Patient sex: M
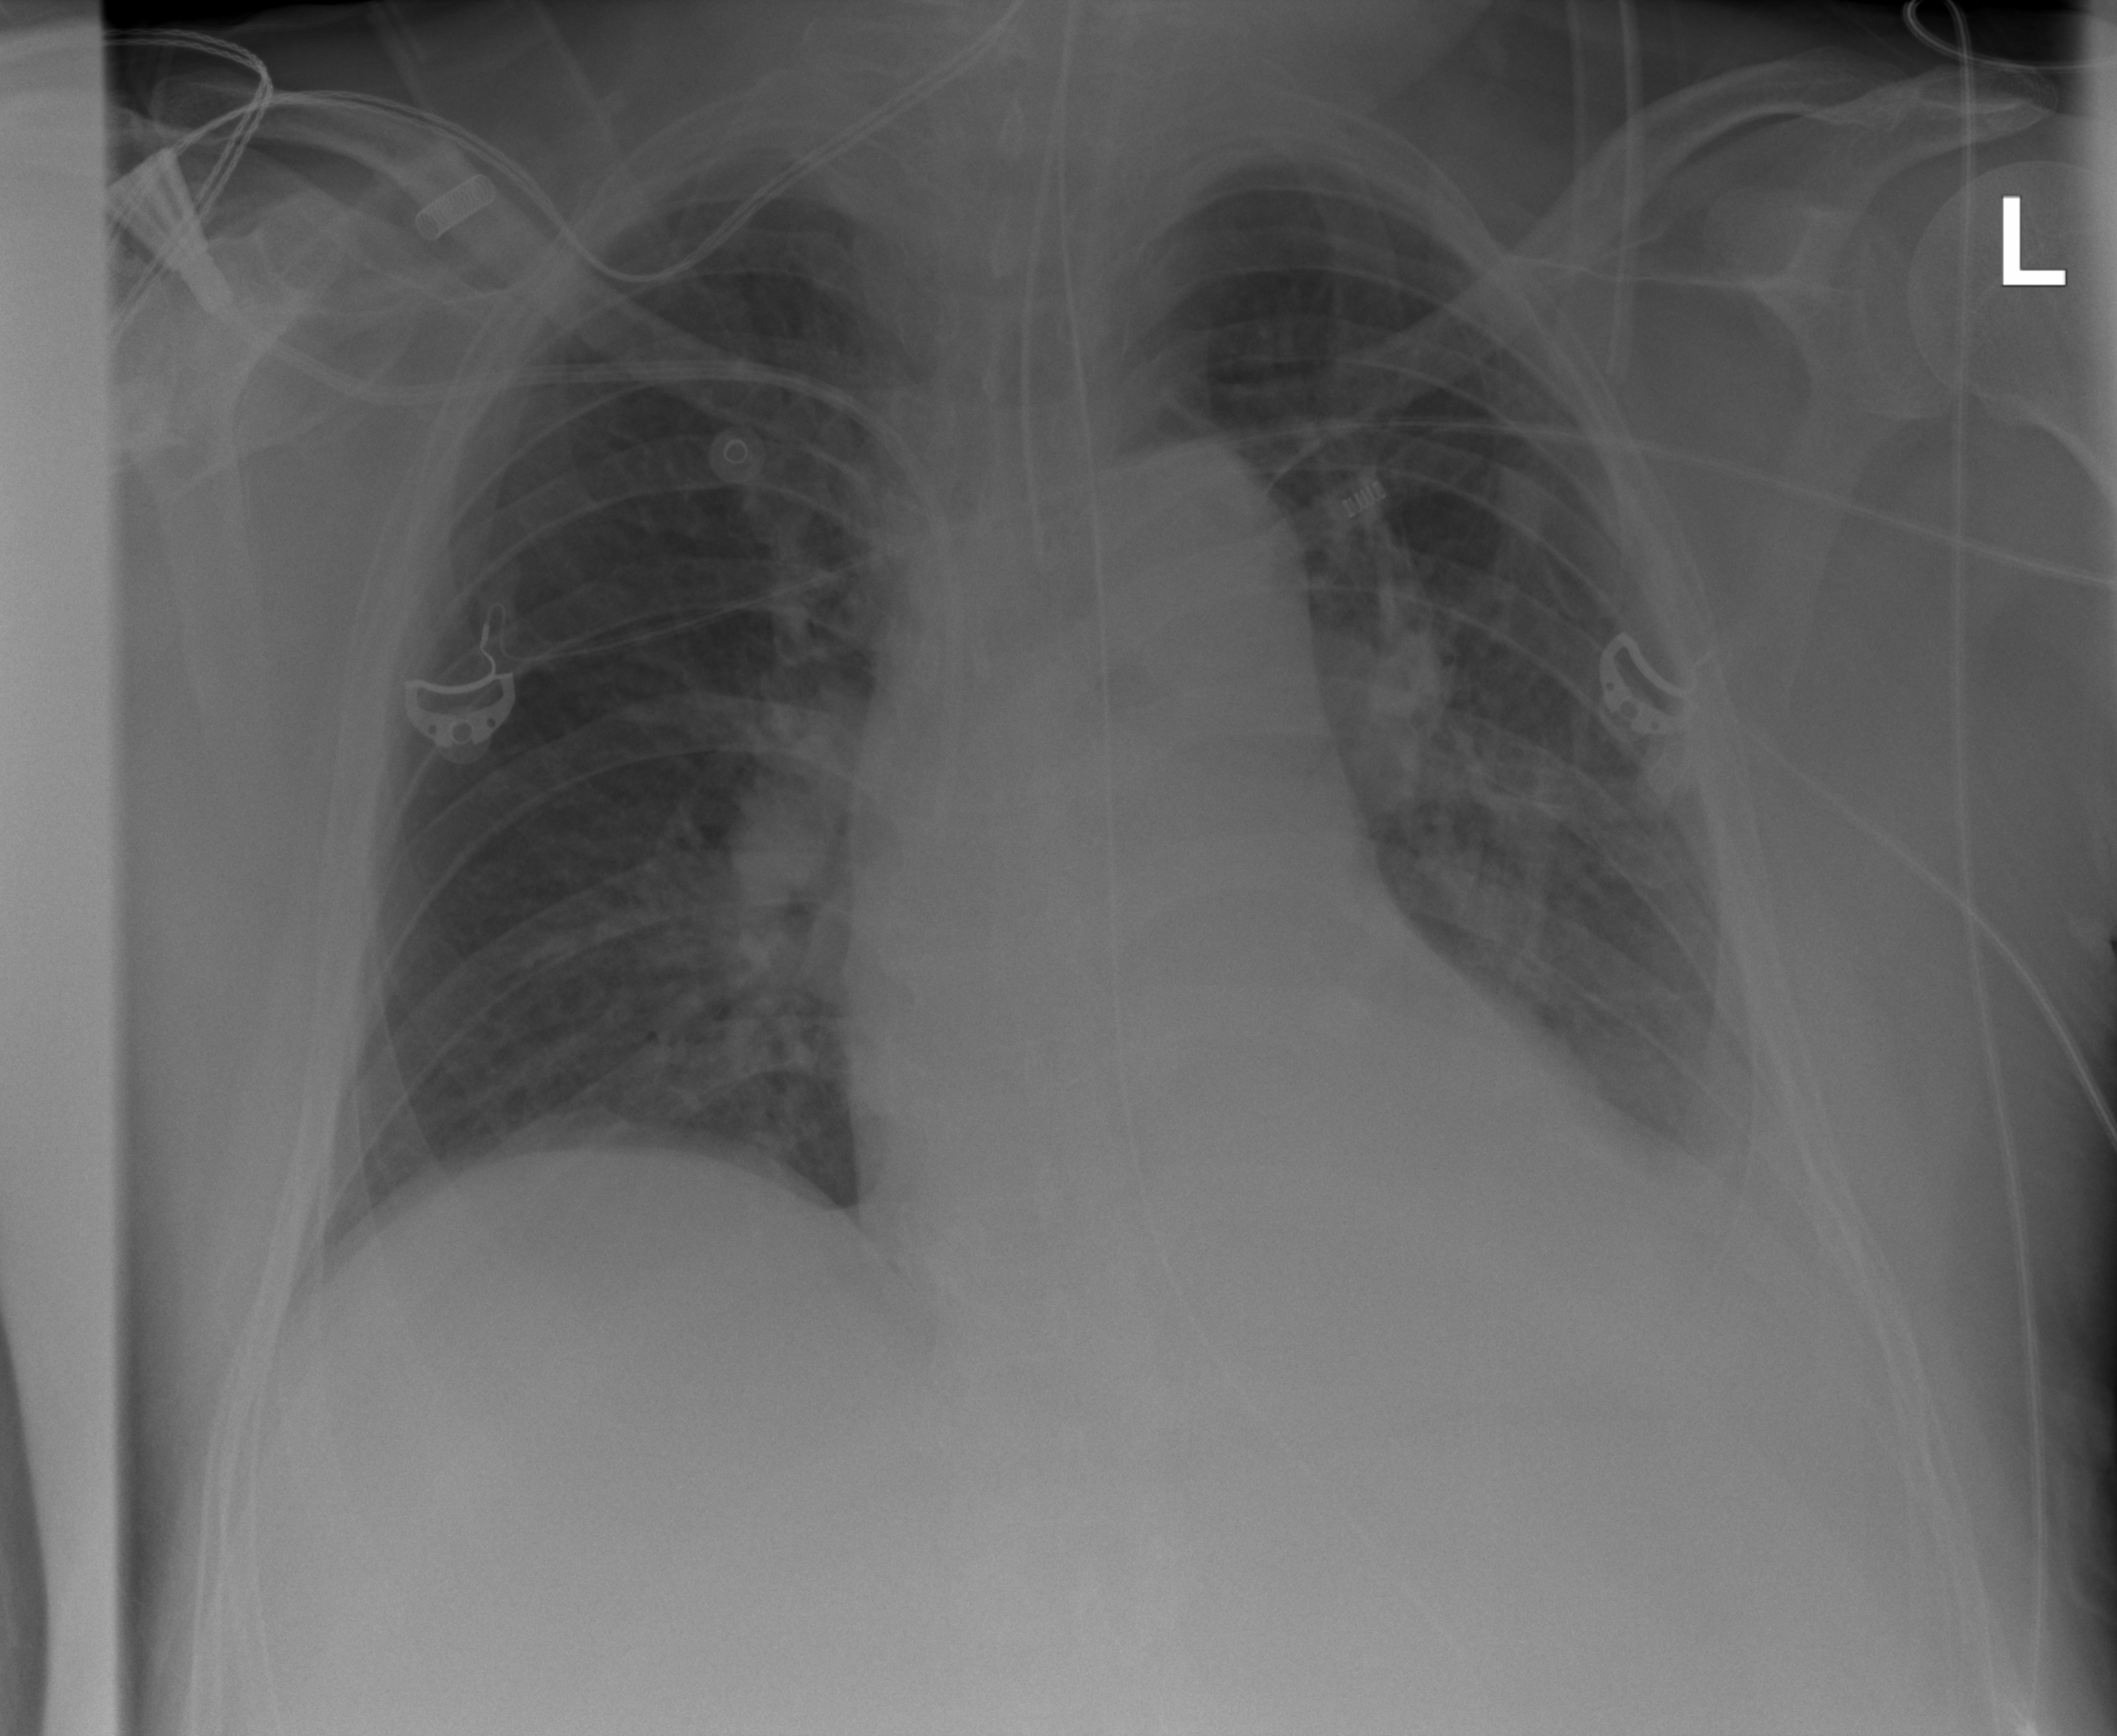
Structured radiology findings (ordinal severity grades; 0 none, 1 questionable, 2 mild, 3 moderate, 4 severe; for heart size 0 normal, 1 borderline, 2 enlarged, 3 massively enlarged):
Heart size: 2
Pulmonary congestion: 2
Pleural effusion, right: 0
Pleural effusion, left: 2
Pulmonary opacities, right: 0
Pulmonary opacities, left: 0
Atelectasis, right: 2
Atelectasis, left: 2